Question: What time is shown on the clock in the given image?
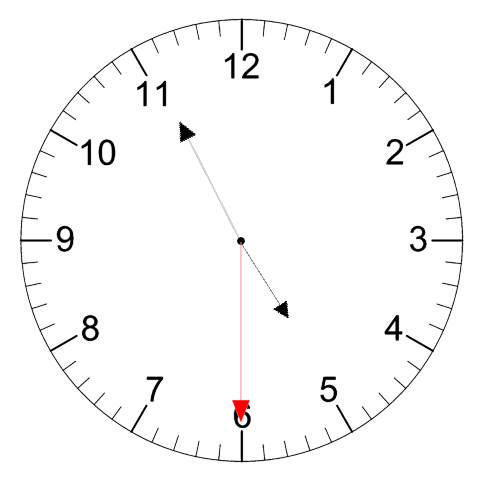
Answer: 04:55:30